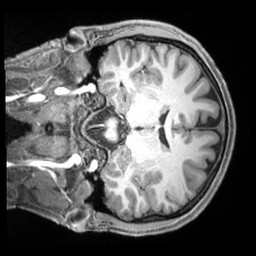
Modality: T1w
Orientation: coronal
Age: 26
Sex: male
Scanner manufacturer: siemens
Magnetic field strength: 3 T
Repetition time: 2.4 s
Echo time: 0.00226 s